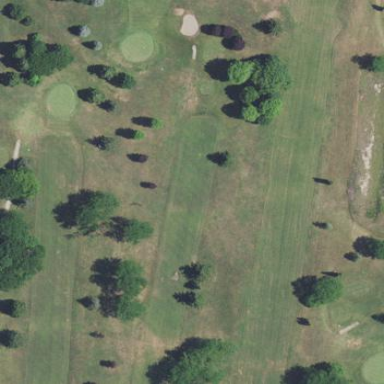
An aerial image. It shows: Golf fairway surrounded by grass.